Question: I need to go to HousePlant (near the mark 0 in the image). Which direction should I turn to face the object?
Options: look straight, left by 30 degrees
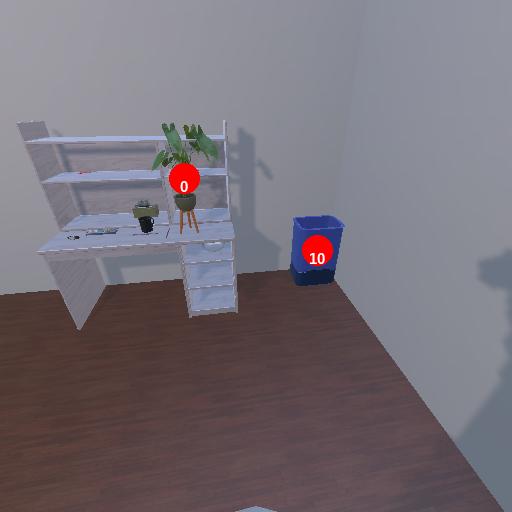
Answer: look straight